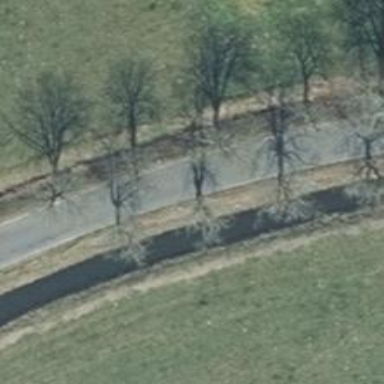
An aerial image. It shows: Beautiful avenue lined with deciduous broadleaved trees.